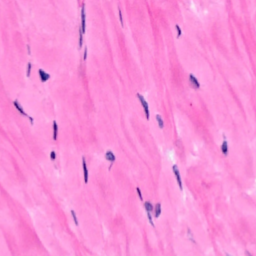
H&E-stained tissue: Breast